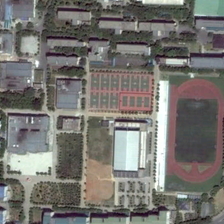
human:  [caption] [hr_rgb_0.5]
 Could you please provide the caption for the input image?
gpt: some buildings and green trees are near a playground in a school .

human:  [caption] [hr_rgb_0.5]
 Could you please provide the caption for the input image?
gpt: some buildings and green trees are near a playground in a school .

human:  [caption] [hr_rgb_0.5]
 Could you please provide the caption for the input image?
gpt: some buildings and green trees are near a playground in a school .

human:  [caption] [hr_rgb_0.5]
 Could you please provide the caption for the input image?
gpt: some buildings and green trees are near a playground in a school .

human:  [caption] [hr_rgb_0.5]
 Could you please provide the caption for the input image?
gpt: some buildings and green trees are near a playground in a school .